Question: I am trying to implement something like Yahoo Avatars where there is a fixed background image and then I arrange several items in the foreground creating an avatar.

What I am doing now is creating a lot of combination image patterns. Then assign every image pattern a binary number. On website I generate the binary number using some data and refer the image specific to the number.
This does the job but takes a lot of space and the work becomes redundant if I have to change some image pattern. I can of course automate the Fireworks exporting slices process but I want to know if there is some better way I can implement this.
I can may be implement this using transparent PNGs, CSS z-index and absolute positioning but this will require a lot of tweaks to make it compatible across all browsers.
Is there some way this can be using SVG/Javascript or may be ActionScript/Flex or some other way? Can somebody suggest some options for this?
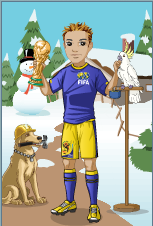
Answer: If you're not horribly worried about browser compatibility, I'd maybe look at using the HTML <URL> element.
However, by your comment about tweaks, I assume that you are ;)
So, I'd either go with Flash, or <URL>.